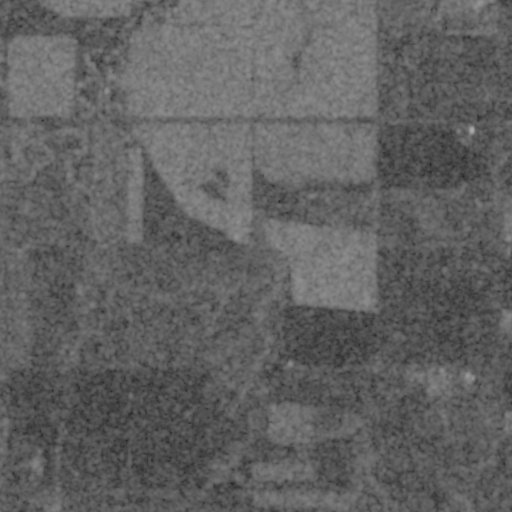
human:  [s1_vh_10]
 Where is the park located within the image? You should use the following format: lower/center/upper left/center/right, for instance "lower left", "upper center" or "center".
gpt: The park is located in the center right of the image.
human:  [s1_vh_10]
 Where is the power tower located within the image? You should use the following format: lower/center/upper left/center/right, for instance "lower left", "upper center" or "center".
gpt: There is no power tower in the image.

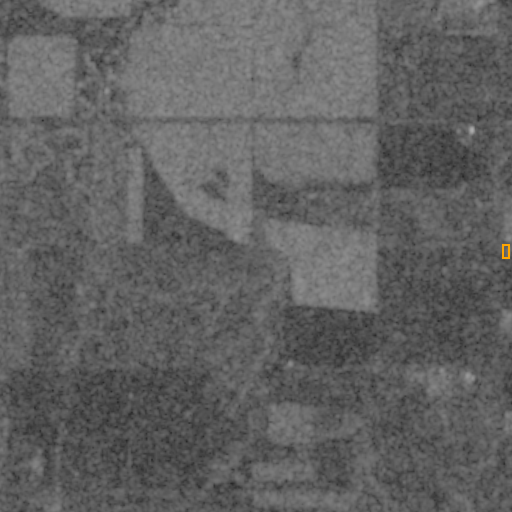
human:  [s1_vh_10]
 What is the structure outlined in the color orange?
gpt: The structure outlined in orange is a park.
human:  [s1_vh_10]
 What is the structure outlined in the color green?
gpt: There is no green outline.